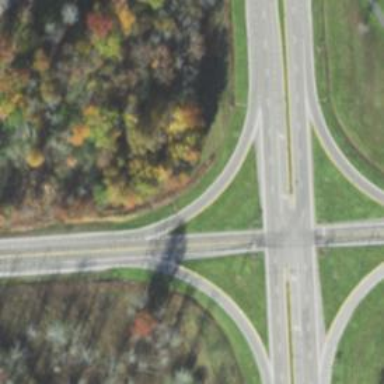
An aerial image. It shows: Secondary link road.